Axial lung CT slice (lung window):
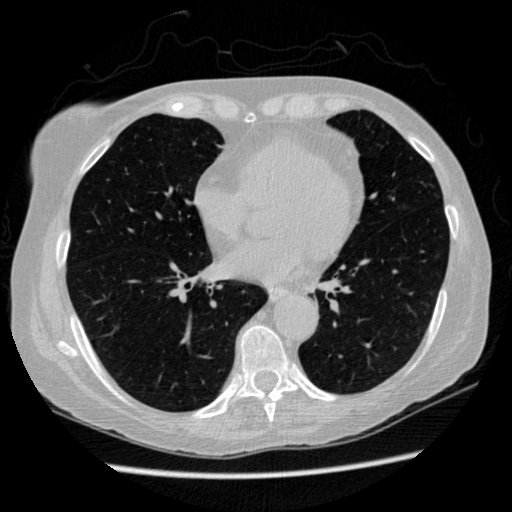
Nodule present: no